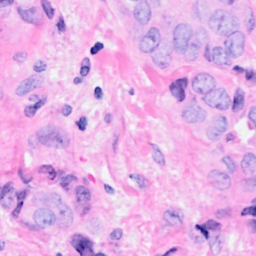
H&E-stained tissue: Breast